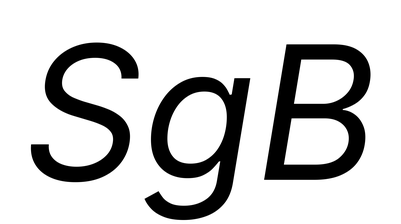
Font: Inter-Italic_Italic